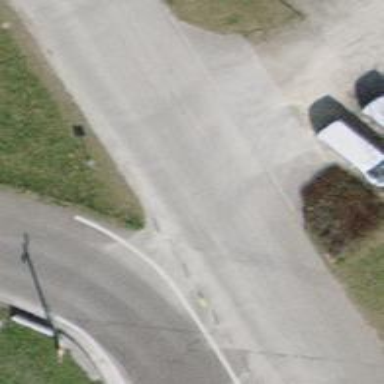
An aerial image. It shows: Bollard.